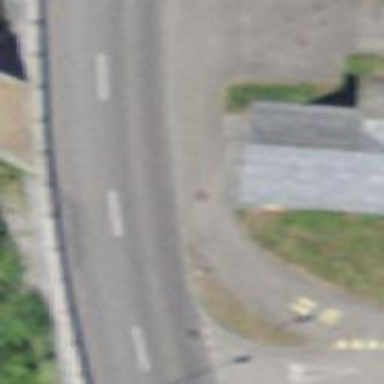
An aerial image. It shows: Marked road crossing.